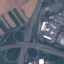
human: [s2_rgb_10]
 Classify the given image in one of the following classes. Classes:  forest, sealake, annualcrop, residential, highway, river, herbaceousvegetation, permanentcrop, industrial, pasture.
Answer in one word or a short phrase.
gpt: Highway